Interaction volume radius: 5 \u00c5
Interaction volume height: 30 \u00c5
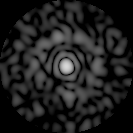
Disorder parameter: 0.8272